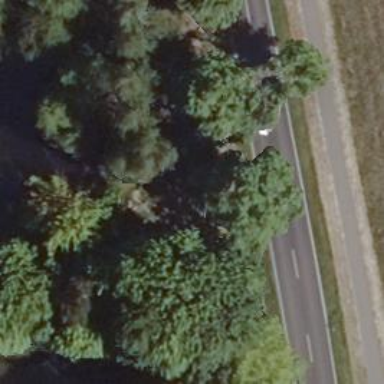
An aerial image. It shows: Row of trees in natural setting.